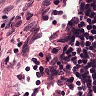
Metastatic tissue present: no